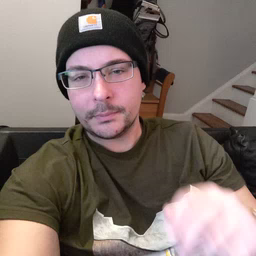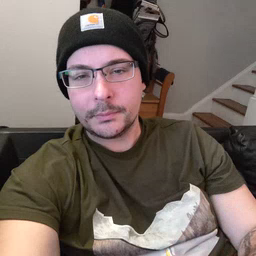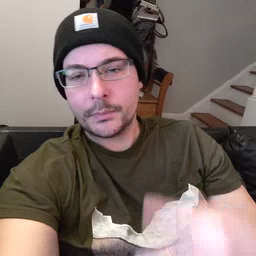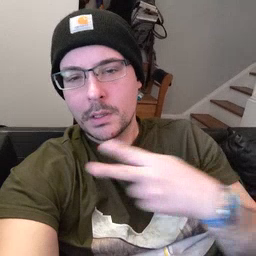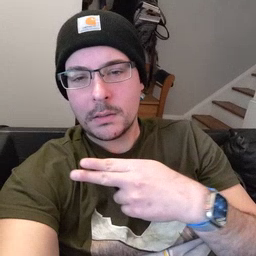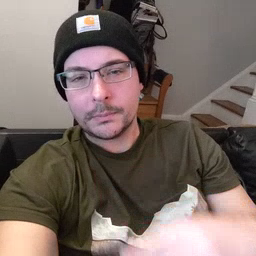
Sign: cut